Interaction volume radius: 5 \u00c5
Interaction volume height: 30 \u00c5
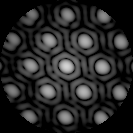
Disorder parameter: 0.0846